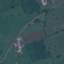
Land use / land cover class: Pasture